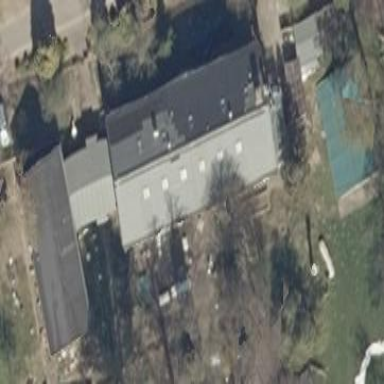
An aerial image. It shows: Gabled roof on retail building.